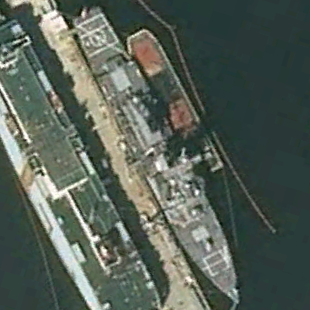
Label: destroyer